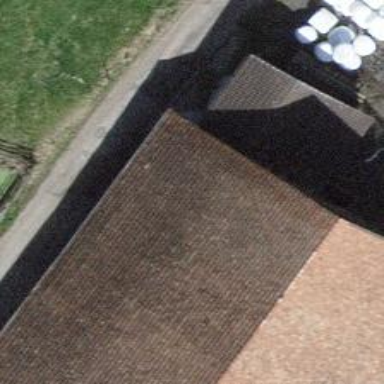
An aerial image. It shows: Farm auxiliary building.